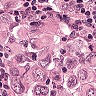
Metastatic tissue present: yes